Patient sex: F
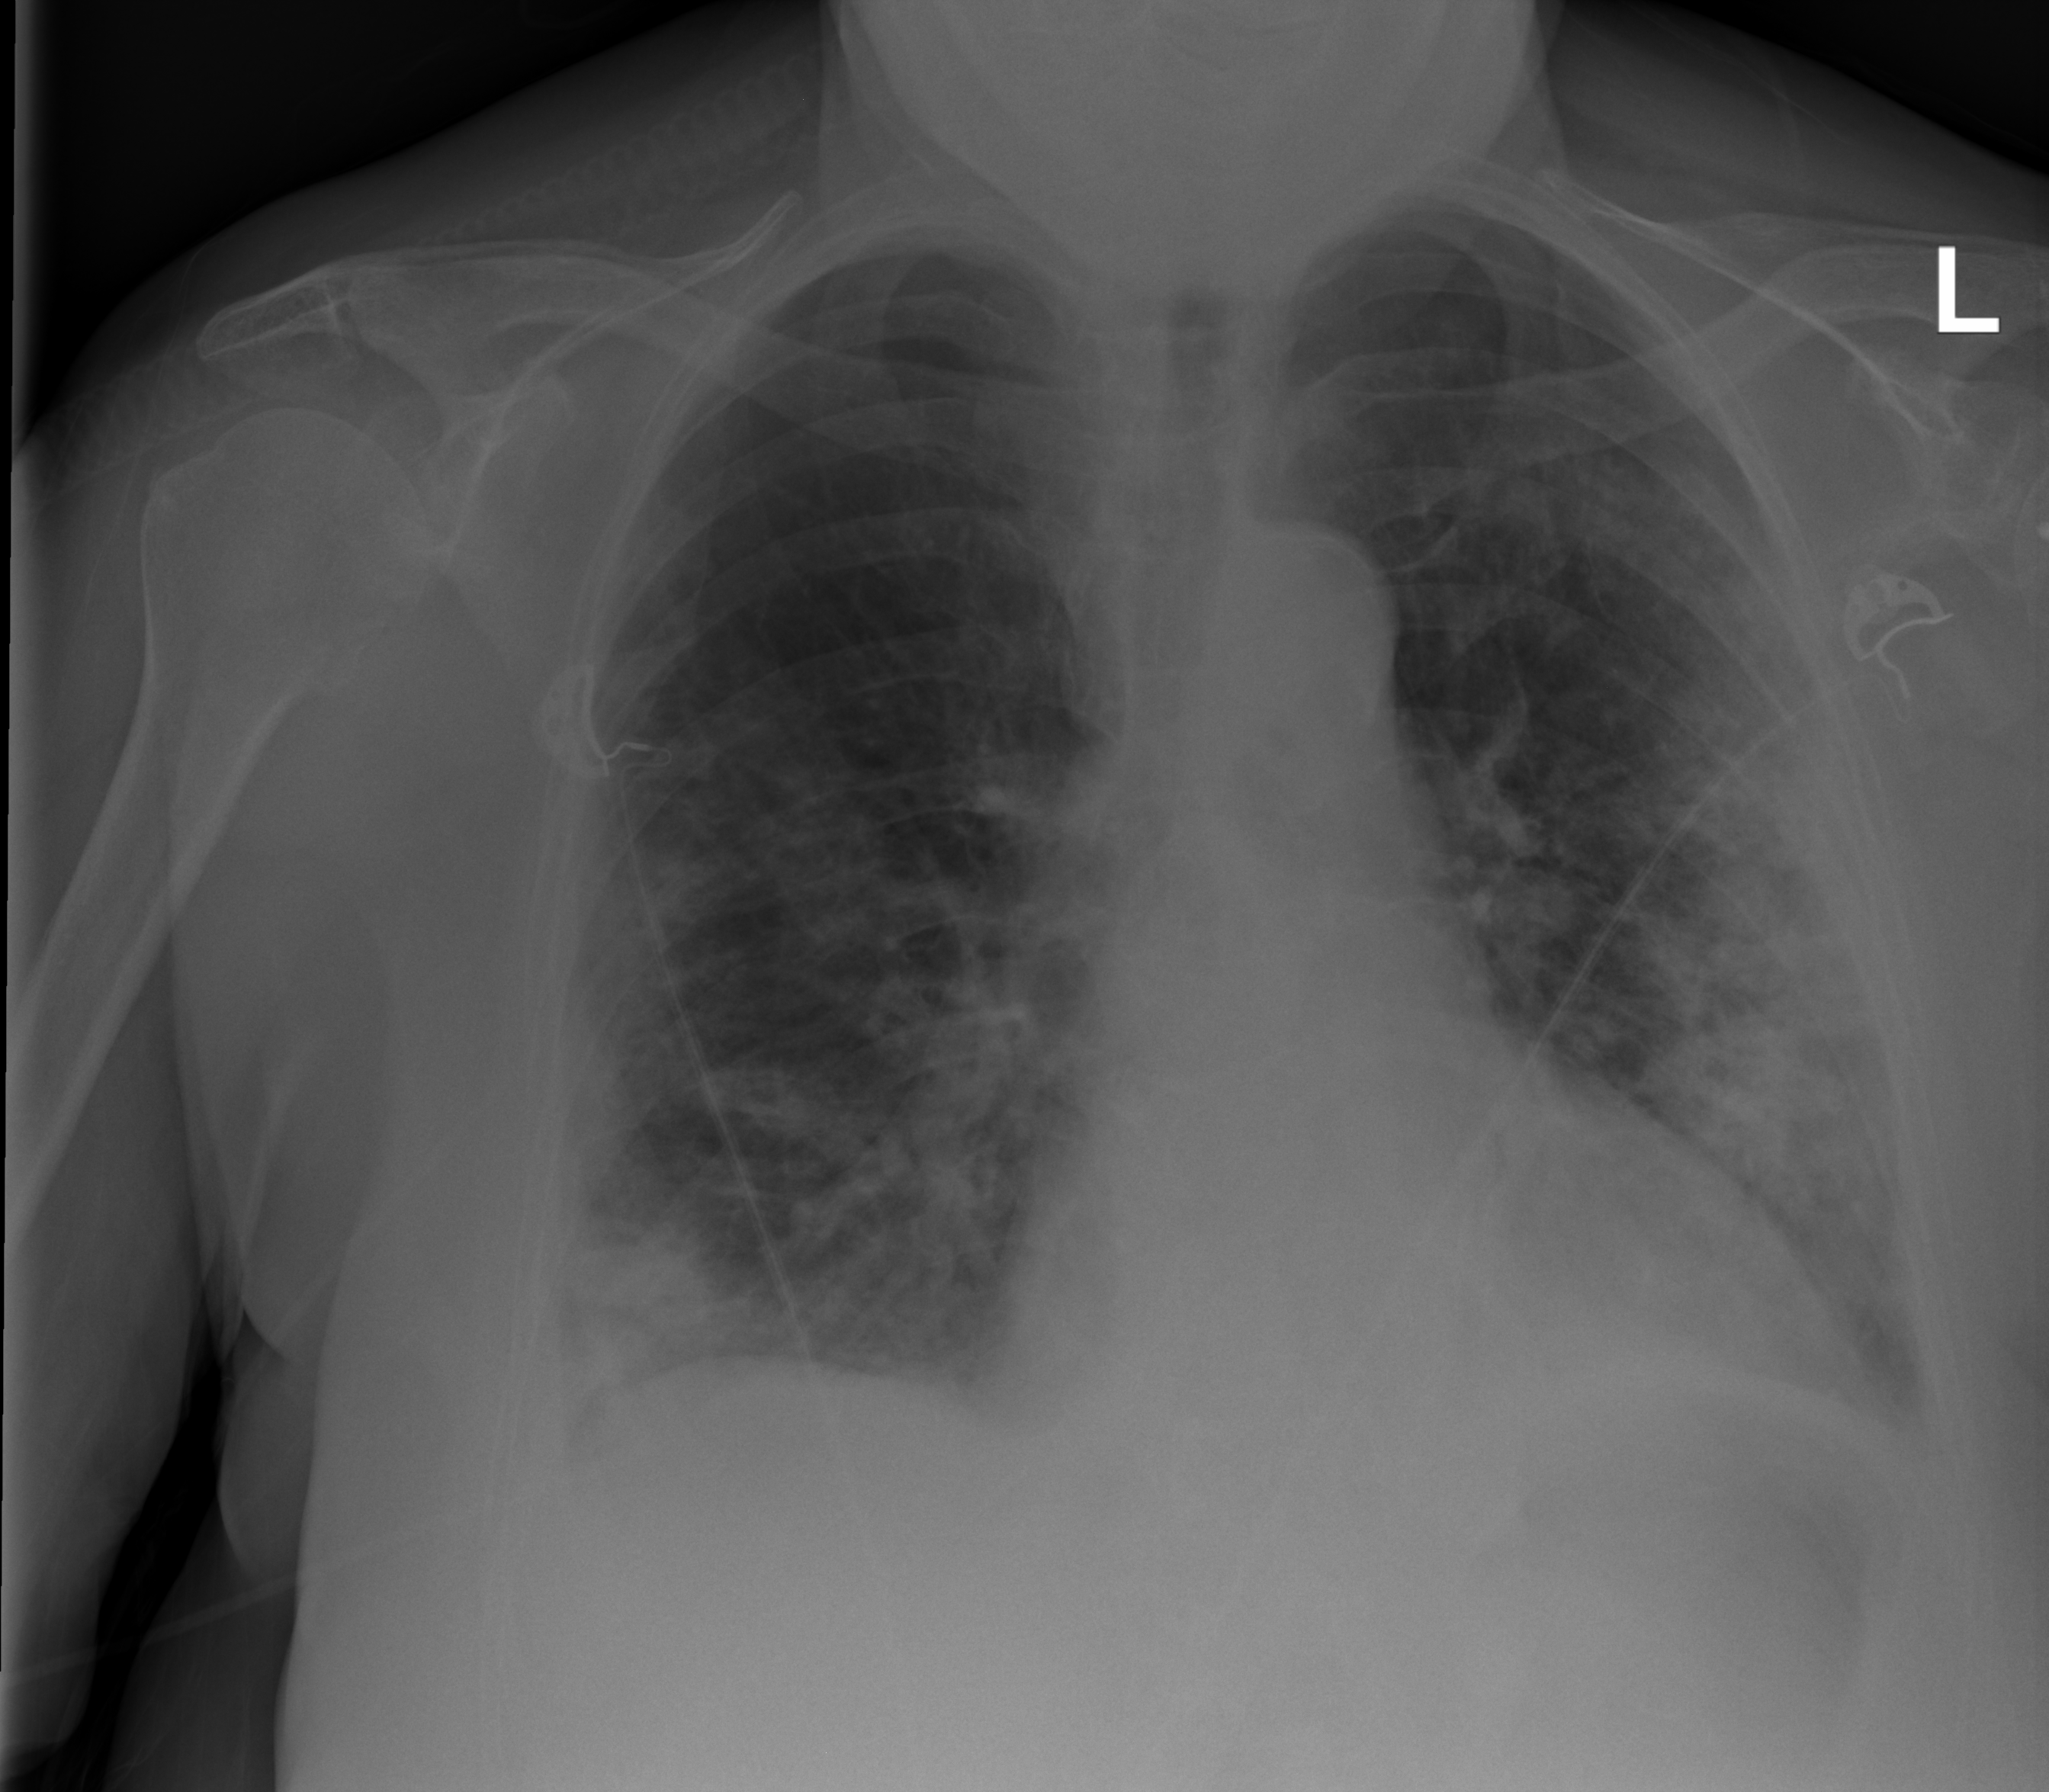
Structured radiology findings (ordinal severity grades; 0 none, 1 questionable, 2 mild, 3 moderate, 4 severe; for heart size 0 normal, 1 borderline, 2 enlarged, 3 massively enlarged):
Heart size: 1
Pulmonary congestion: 1
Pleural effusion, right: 1
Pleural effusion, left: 1
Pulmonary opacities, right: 3
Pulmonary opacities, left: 4
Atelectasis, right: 2
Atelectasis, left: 3